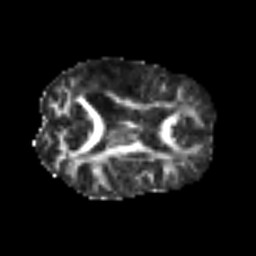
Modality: FA
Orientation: axial
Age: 40
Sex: female
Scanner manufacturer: siemens
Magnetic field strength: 3 T
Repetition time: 6.1 s
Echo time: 0.101 s